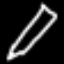
Label: pencil